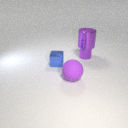
small blue metal cube to the left of small purple metal cylinder